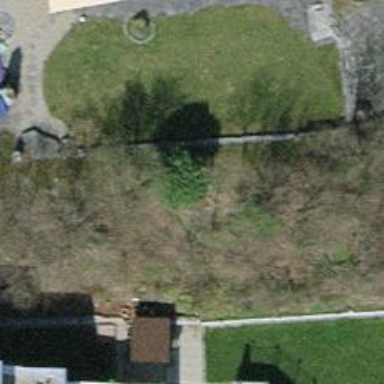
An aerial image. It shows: Broadleaved tree with lush leaves.